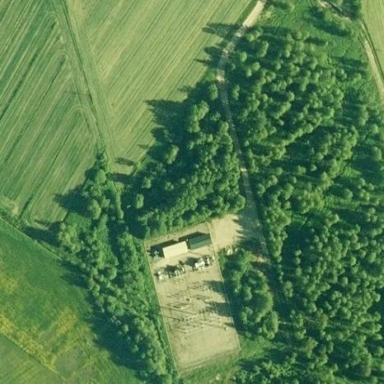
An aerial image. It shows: Substation surrounded by fence.